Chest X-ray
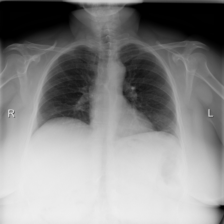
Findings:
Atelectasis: negative
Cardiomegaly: negative
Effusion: negative
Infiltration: negative
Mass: negative
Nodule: negative
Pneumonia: negative
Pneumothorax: positive
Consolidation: negative
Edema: negative
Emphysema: negative
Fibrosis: negative
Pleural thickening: negative
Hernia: negative